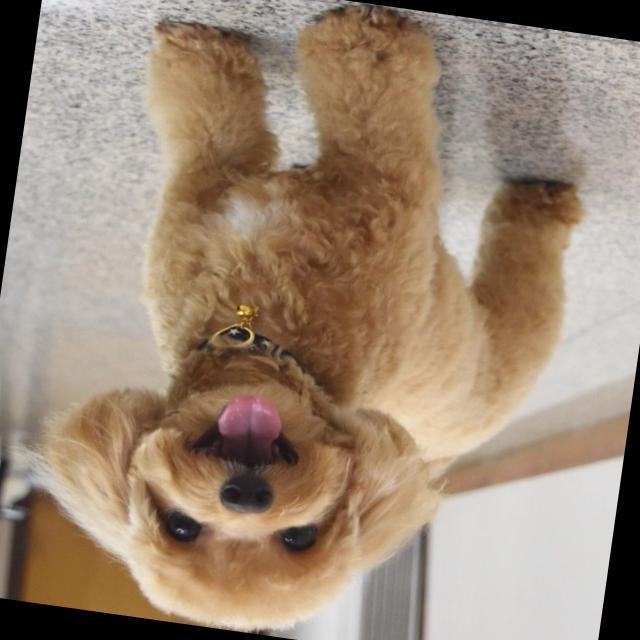
Healthy canine skin — no visible lesions, inflammation, or abnormalities. The skin and coat appear normal.